Question: I am trying to create this dropdown box that slides down and has the bottom image retain as it slides down with content inside it. I have been trying to find scripts dedicated to this but I can't find any. Maybe someone can give me a head start or pointer in doing this. Or does anyone have a script I can work off of?
Here is my objective: to create a slide down menu that slides down and up on click but retains this look to it.

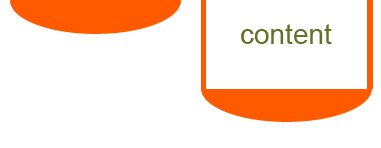
Answer: Here is a simple slide down content from what you described with jQuery: <URL>
you could just replace my '#bottom' with your bottom image, mine is just made in css with border-radius.
HTML:
'''
<div id="content">CONTENT</div>
<div id="bottom"></div>
'''
CSS:
'''
#content {
width: 400px;
border-left: 10px solid #FA802F;
border-right: 10px solid #FA802F;
text-align: center;
padding: 100px 0px 100px 0px;
display: none;
}
#bottom {
width: 420px;
height: 100px;
background-color: #FA802F;
-webkit-border-bottom-left-radius: 50px;
-moz-border-bottom-left-radius: 50px;
border-bottom-left-radius: 100px;
-webkit-border-bottom-right-radius: 50px;
-moz-border-bottom-right-radius: 50px;
border-bottom-right-radius: 100px;
}
'''
JS:
'''
$('#bottom').toggle(
function() {
$('#content').slideDown();
},
function() {
$('#content').slideUp();
}
);
'''